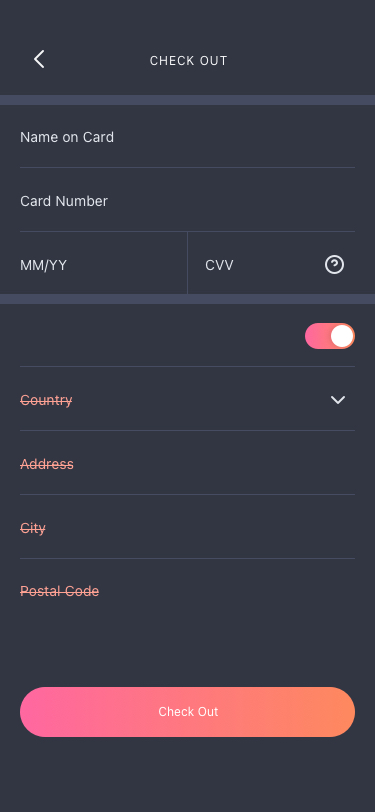
Text in this UI design:
Postal Code
City
Address
Country
Same with delivery address
CVV
MM/YY
Card Number
Name on Card
CHECK OUT